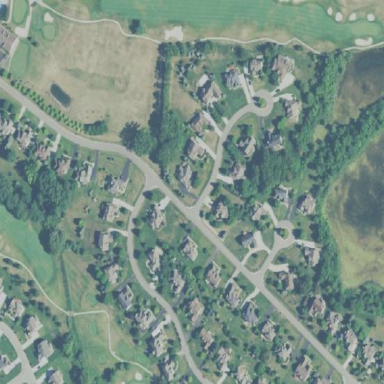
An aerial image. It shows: Residential area consisting of single-family homes.